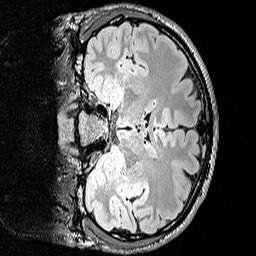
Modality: FLAIR
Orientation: coronal
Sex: male
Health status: ill
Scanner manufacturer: siemens
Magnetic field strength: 3 T
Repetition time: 5 s
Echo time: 0.388 s